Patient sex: F
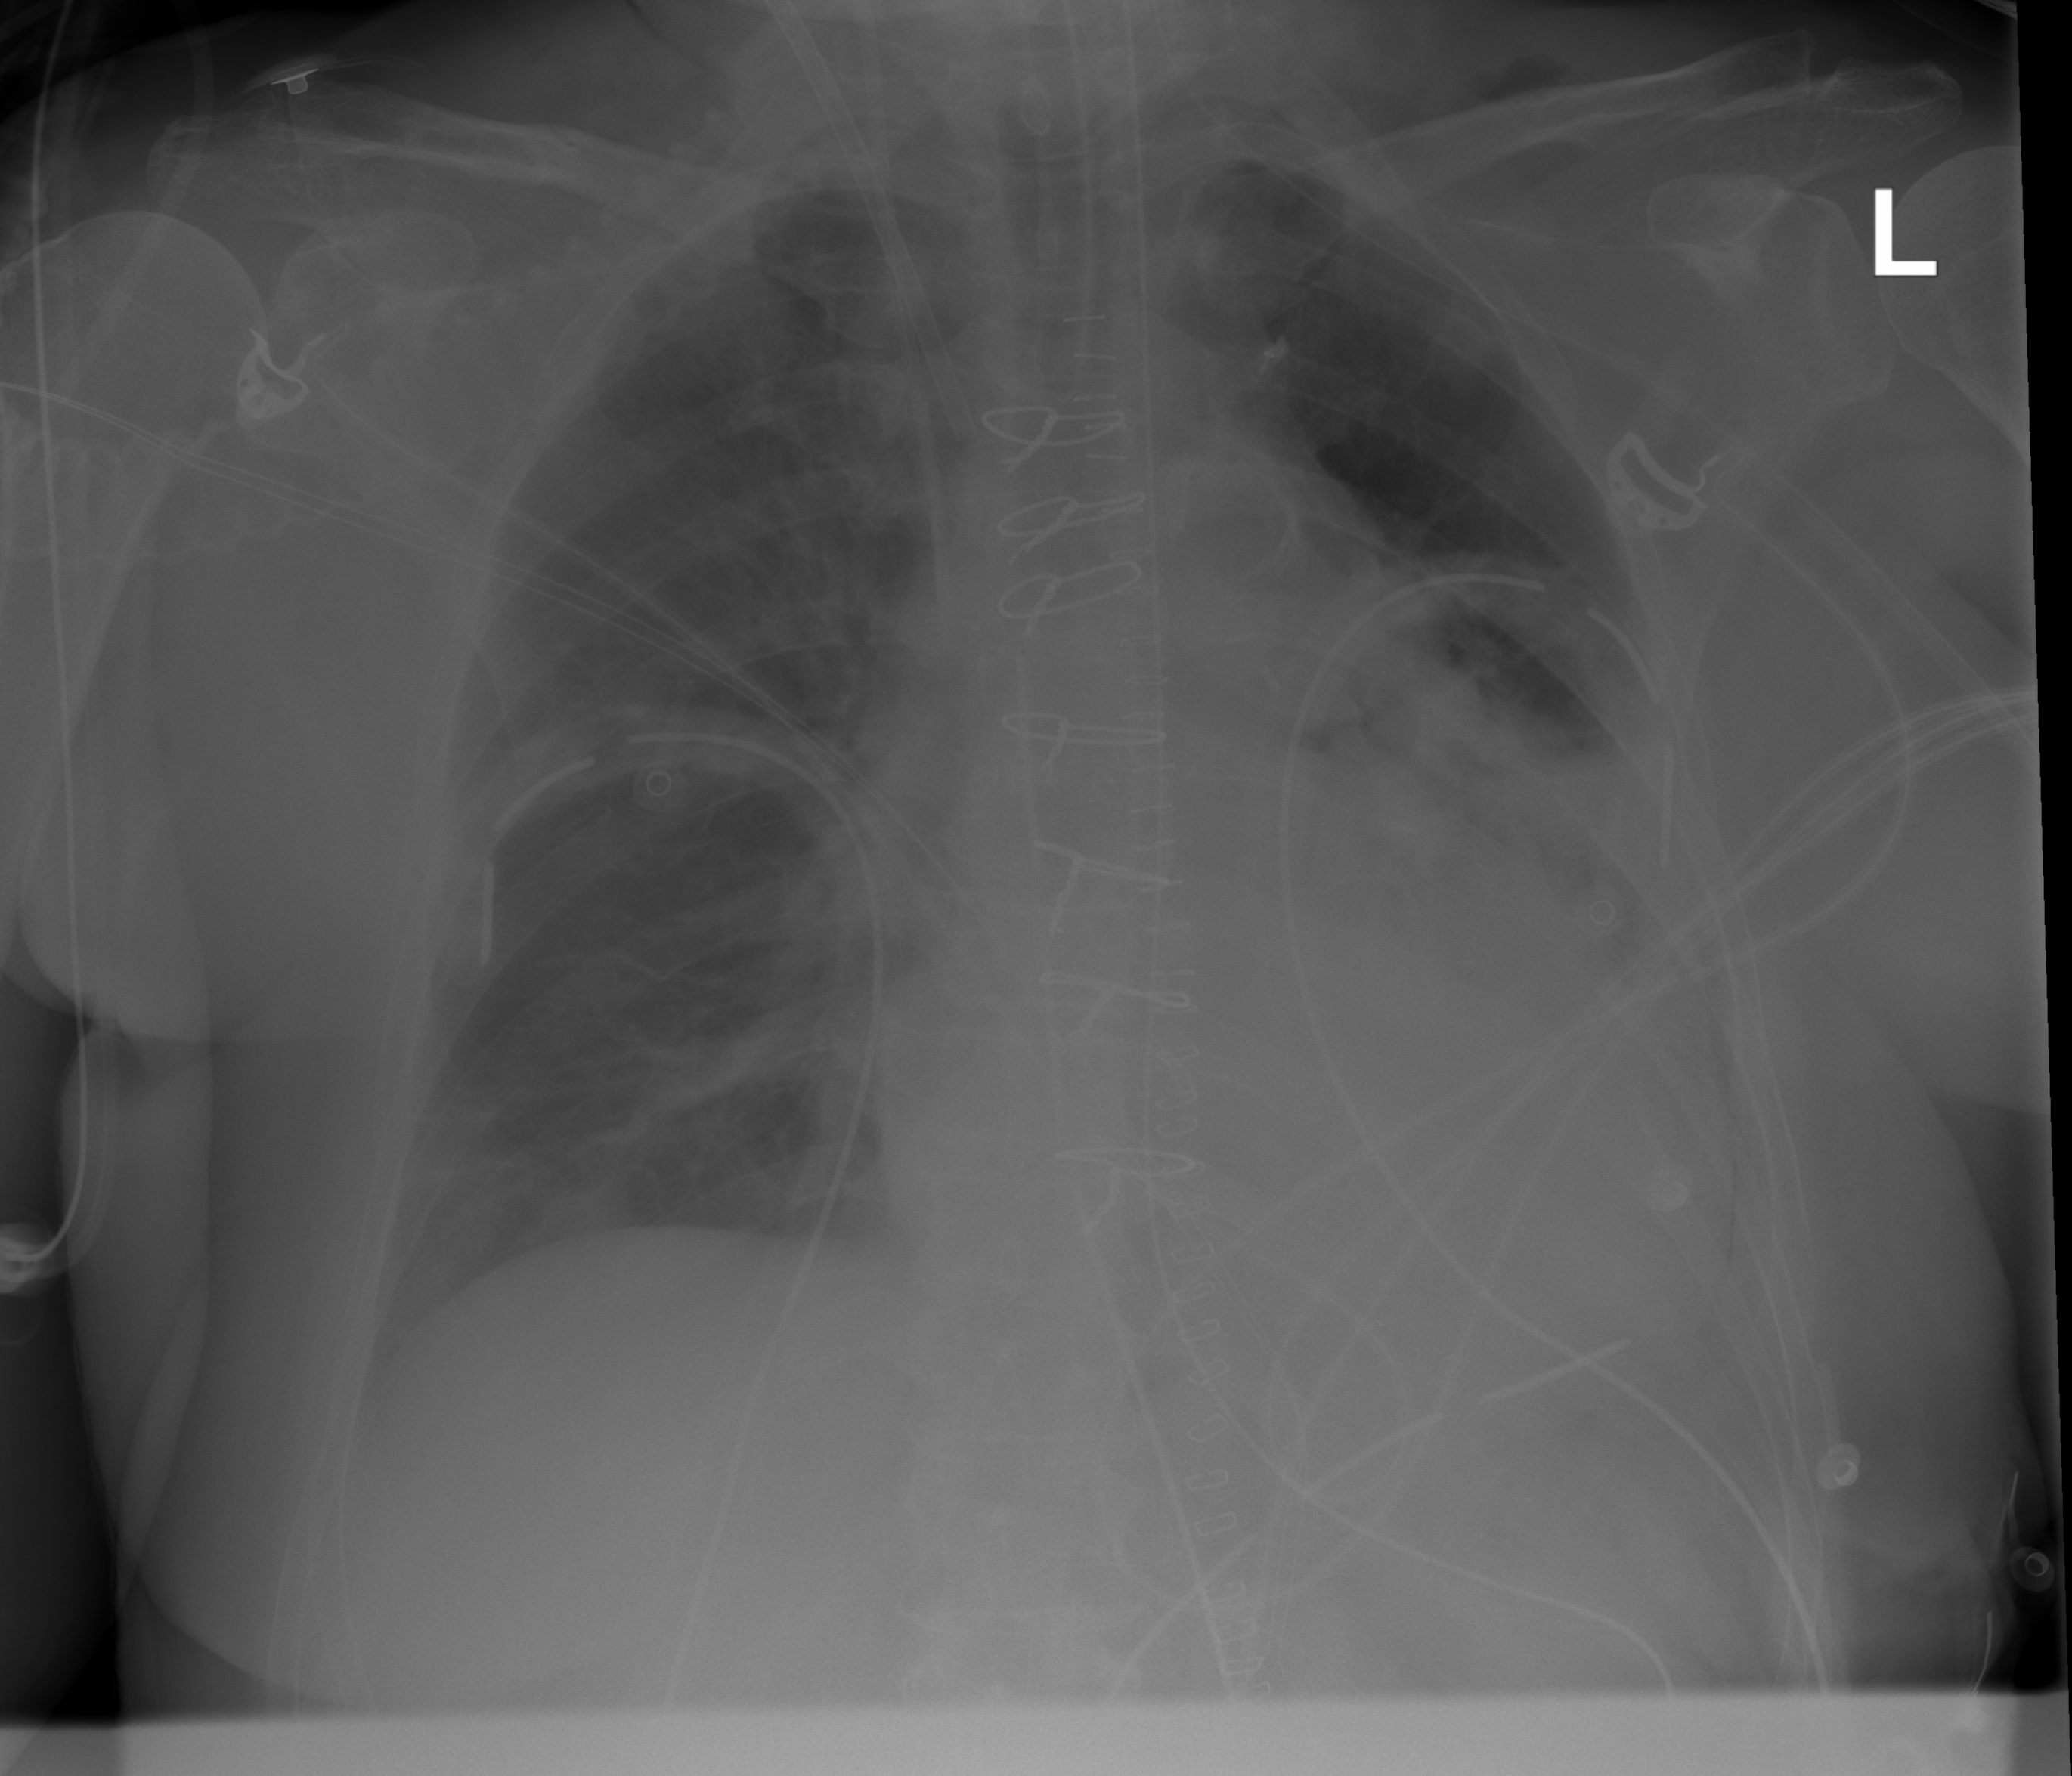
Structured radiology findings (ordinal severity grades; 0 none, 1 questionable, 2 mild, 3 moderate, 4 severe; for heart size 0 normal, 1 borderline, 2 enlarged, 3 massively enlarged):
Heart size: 2
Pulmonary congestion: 0
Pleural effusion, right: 0
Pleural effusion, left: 0
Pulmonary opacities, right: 0
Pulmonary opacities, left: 2
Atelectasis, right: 1
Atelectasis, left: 2